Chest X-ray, PA view. Patient: 7 years old, sex M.
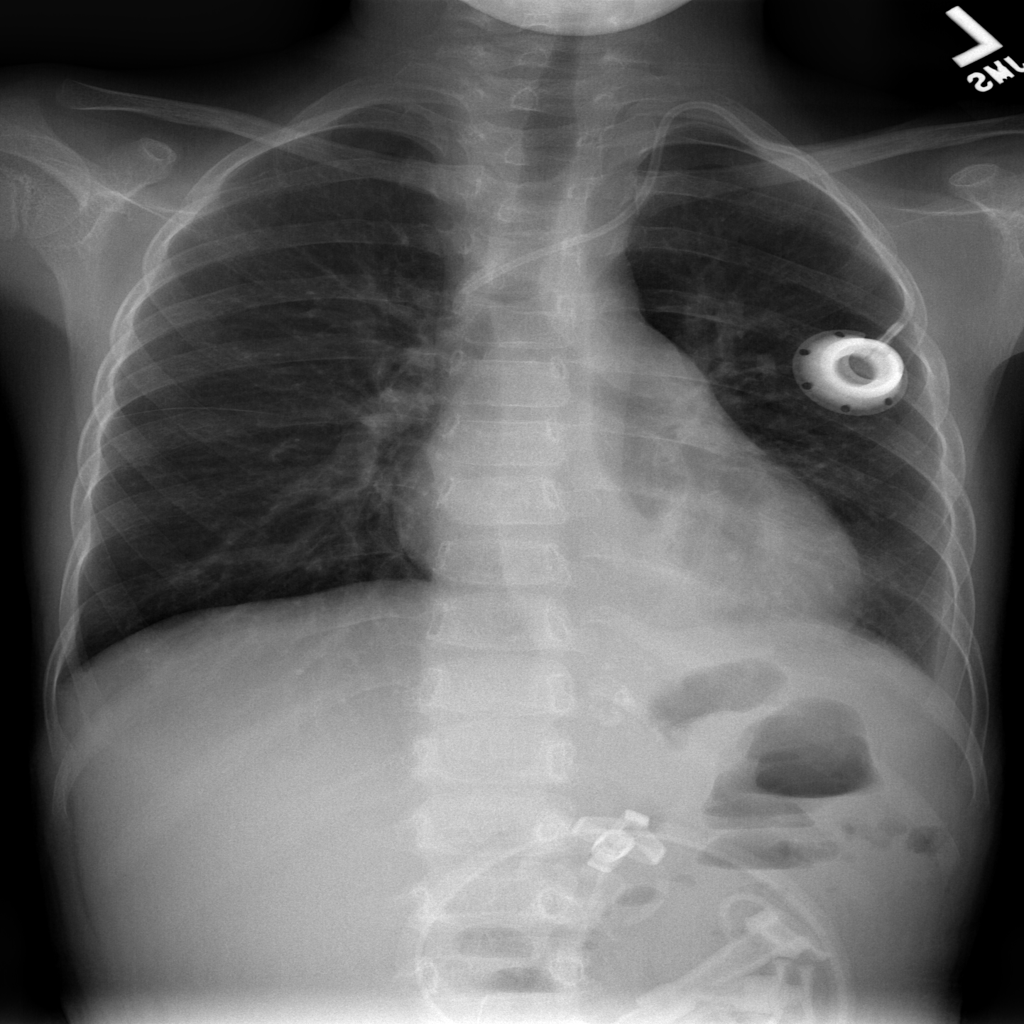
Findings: Atelectasis, Effusion